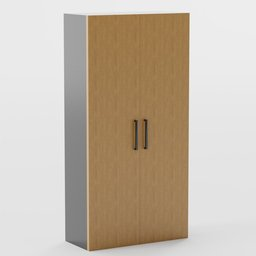
Label: furniture